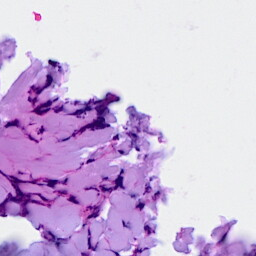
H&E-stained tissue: Breast